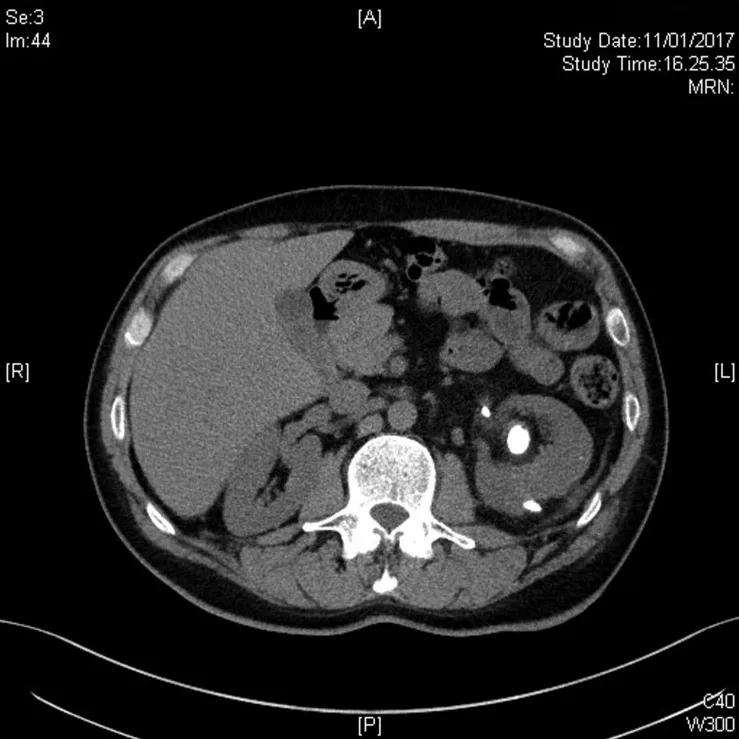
CT scan showing subcapsular kidney collection healing after 7 days of drainage.
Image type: radiology (ct)